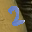
Label: 2